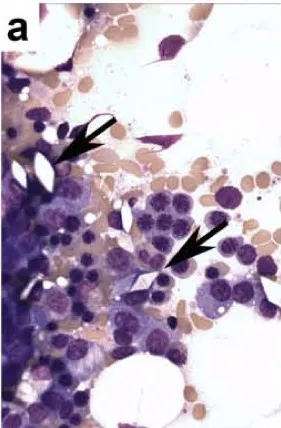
Plasma cell myeloma with intracytoplasmic and extracellular rhomboid crystalline inclusions. (a and b) Bone marrow aspirate stained with Wright-Giemsa. Note abundant rhomboid crystals present in the extracellular space. Arrows), and . Bar 200 mum.
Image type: pathology (giemsa)